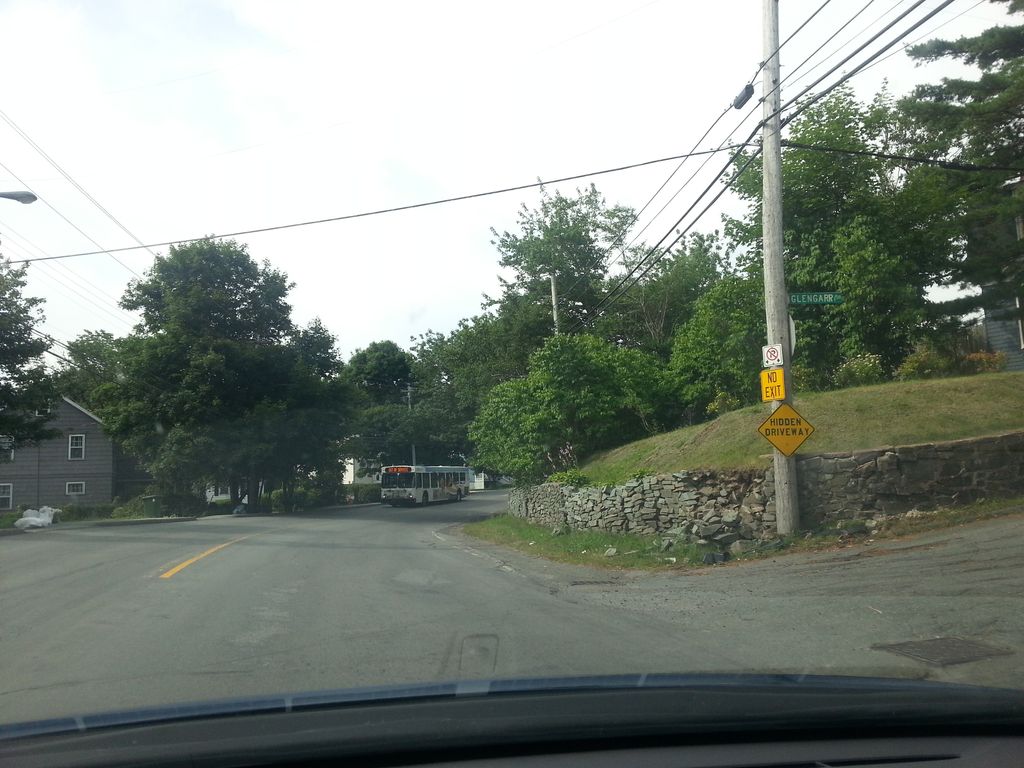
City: halifax